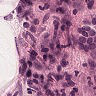
Metastatic tissue present: yes